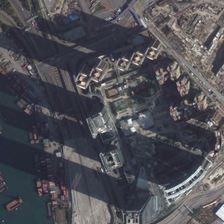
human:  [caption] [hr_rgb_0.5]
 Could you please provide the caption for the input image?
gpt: many buildings with parking lots are near a river in a commercial area .

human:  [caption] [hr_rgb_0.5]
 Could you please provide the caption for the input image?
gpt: many buildings with parking lots are near a river in a commercial area .

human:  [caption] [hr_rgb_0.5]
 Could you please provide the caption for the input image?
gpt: many buildings with parking lots are near a river in a commercial area .

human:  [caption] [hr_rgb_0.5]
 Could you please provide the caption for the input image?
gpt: many buildings with parking lots are near a river in a commercial area .

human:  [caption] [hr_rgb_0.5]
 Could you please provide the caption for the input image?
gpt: many buildings with parking lots are near a river in a commercial area .